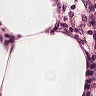
Metastatic tissue present: no